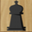
Piece: bK